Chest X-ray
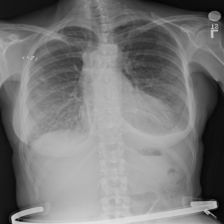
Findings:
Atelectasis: negative
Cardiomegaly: negative
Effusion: positive
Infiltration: negative
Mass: negative
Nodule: negative
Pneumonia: negative
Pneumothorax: negative
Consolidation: negative
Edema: negative
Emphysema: negative
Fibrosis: negative
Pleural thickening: negative
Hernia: negative